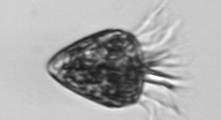
Label: Strombidium_morphotype2